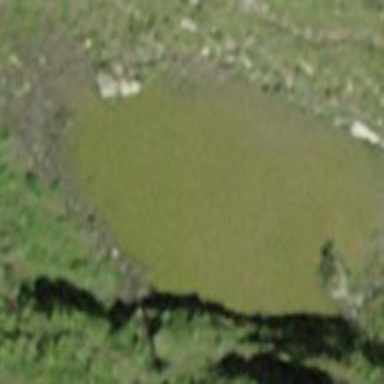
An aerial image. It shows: Pond surrounded by natural water.